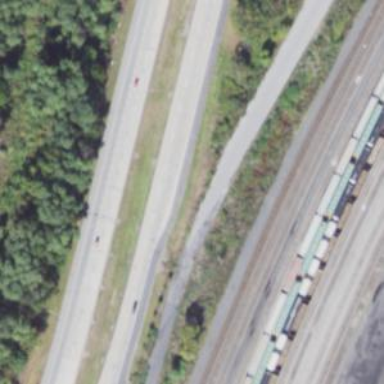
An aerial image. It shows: Trunk highway with expressway features.